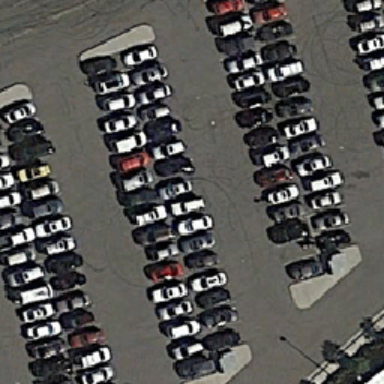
Parking and car are tight .